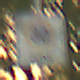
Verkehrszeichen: BeginnZone30
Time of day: SunriseSunset
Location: Outdoor (RoadRail)
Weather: Clear
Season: NotSpecified
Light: Natural